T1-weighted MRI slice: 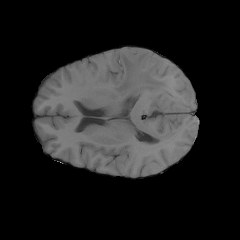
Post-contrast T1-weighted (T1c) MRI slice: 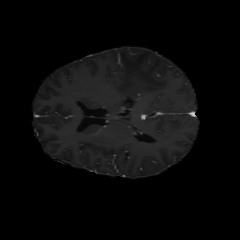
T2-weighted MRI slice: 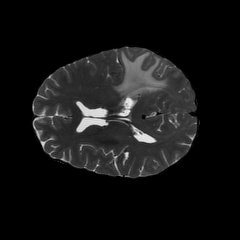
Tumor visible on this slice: yes